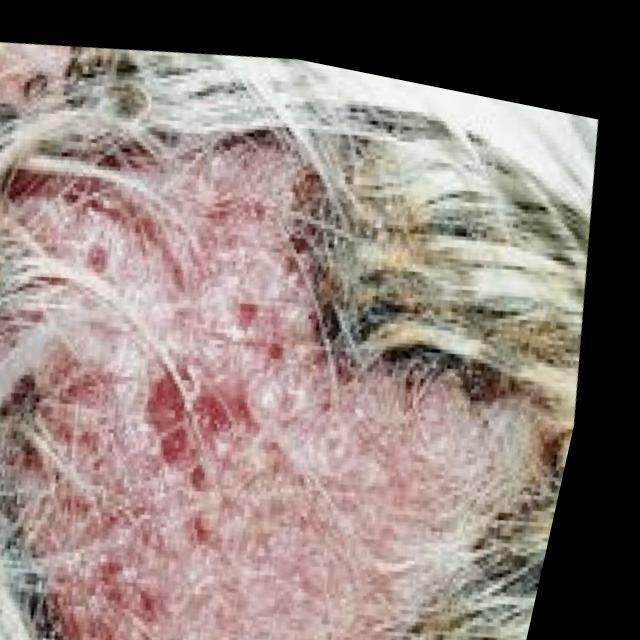
Canine fungal skin infection — characterized by alopecia, scaling, crusting, and circular lesions. Common agents include Malassezia and Candida species.